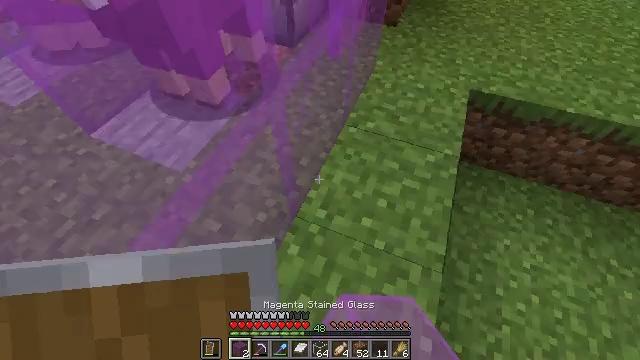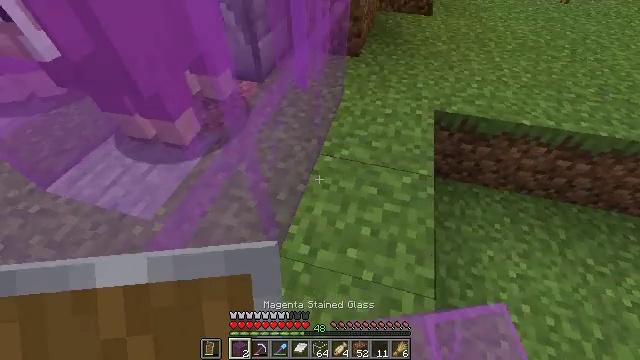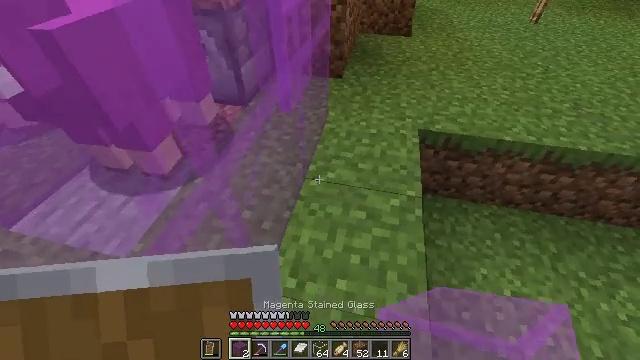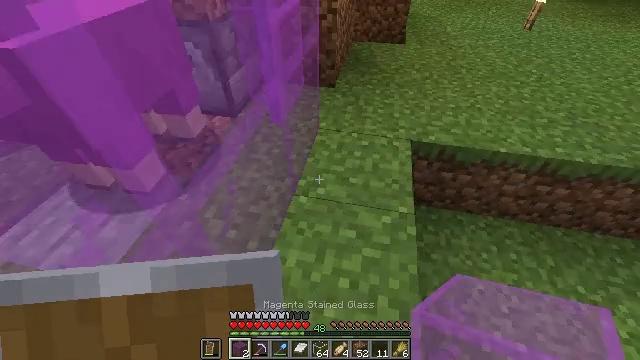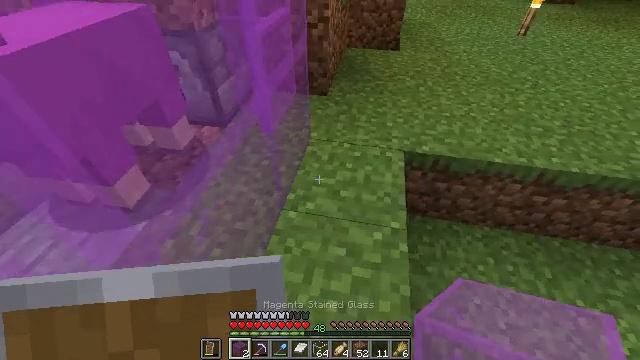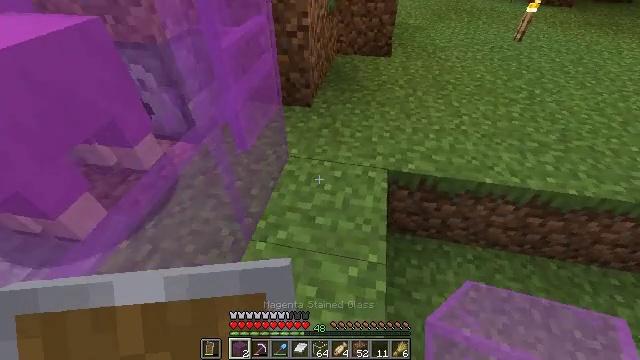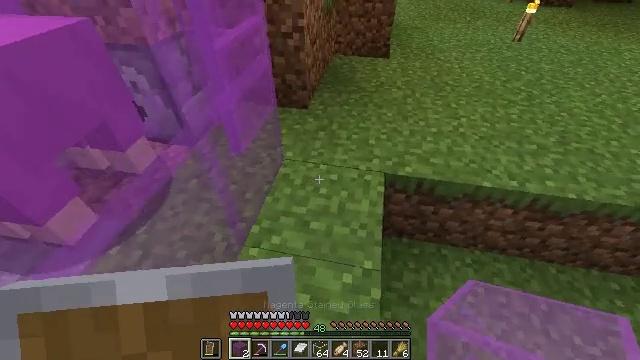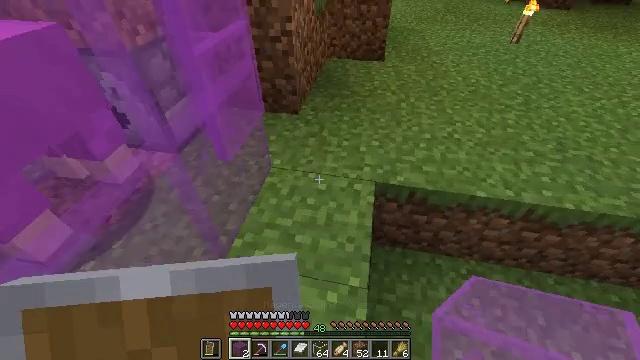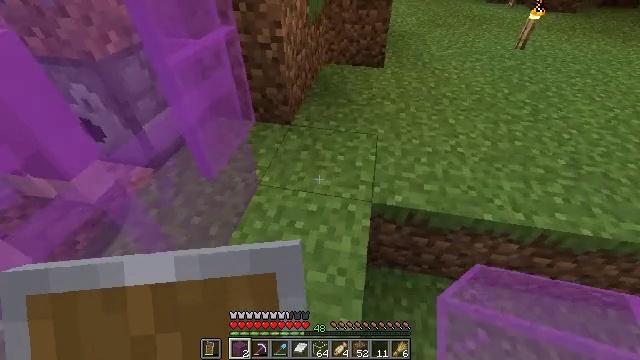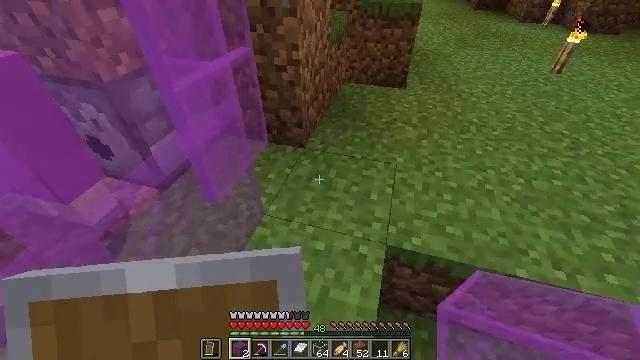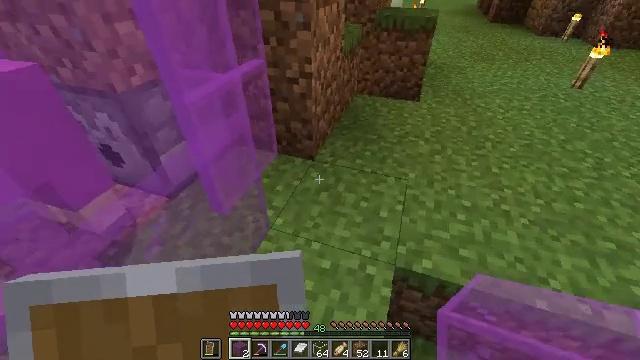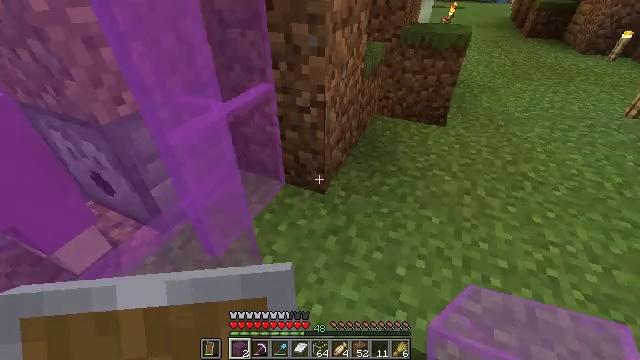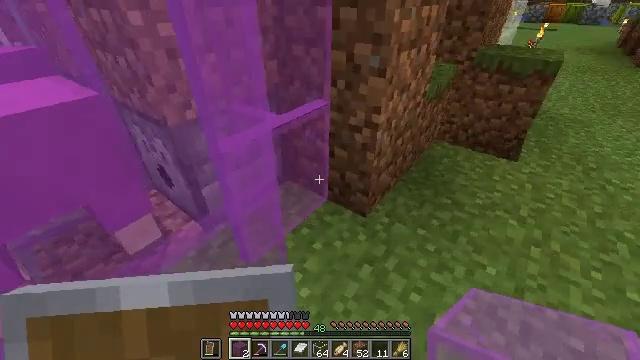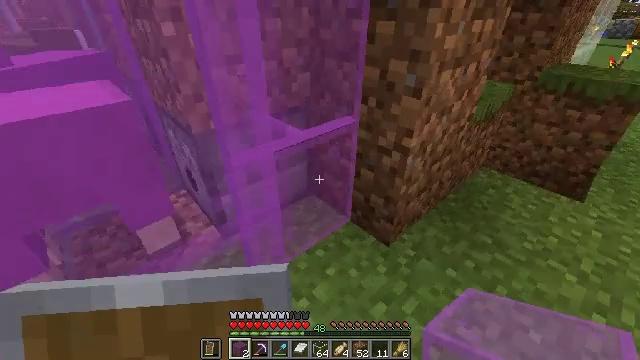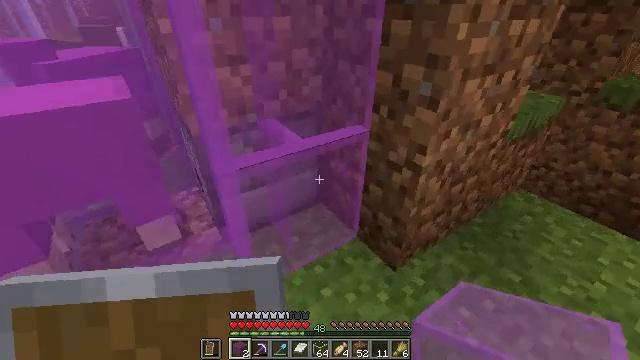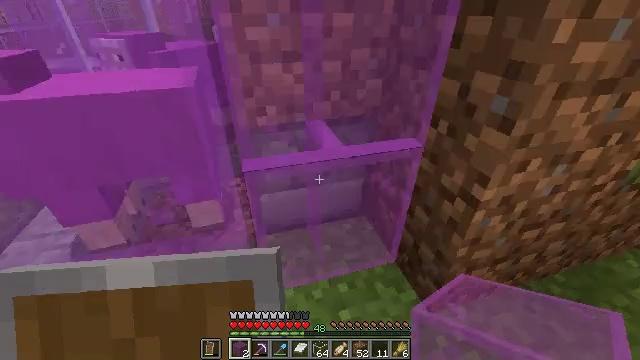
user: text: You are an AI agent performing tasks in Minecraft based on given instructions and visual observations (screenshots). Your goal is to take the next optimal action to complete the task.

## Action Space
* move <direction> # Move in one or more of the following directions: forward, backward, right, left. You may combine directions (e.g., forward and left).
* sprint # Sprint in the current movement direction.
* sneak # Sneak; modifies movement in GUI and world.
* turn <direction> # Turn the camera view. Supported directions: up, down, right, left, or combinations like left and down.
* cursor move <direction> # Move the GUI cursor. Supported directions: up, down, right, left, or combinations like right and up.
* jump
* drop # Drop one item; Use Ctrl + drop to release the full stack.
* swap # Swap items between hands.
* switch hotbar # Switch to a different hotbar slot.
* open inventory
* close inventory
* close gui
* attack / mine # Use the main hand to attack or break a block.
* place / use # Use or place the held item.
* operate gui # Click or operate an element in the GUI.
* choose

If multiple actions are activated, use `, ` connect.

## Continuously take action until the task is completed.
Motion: motion action
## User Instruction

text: Harvest the fragile magenta stained glass pane.
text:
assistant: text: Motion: move forward, turn right and up
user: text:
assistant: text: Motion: move forward and move right, turn right and up
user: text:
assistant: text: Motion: move forward and move right
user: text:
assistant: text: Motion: move forward and move right
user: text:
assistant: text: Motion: move forward and move right
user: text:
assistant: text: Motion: move forward and move right
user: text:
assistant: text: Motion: move forward
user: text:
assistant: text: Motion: move forward
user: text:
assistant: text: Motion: move forward, turn left and up
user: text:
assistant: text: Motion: move forward, turn left and up
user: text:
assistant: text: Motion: move forward, turn left and up
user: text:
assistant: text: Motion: move forward and move right, turn left and up
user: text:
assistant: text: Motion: move forward and move right, turn left and up
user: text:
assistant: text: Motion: move forward and move right, turn left
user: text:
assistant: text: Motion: move forward and move right, turn left
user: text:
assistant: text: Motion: move forward and move right, turn left and up
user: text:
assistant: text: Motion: turn left and up
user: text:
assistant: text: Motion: no_op
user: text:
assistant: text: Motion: turn left
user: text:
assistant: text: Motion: turn left
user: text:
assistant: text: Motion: turn right
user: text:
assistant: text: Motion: move forward and move right, turn right
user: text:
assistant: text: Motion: move forward and move right
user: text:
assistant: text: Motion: move forward and move right
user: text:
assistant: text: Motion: no_op
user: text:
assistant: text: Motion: no_op
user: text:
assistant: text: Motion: no_op
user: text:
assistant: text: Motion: no_op
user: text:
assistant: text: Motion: turn left and down
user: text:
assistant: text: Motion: turn down